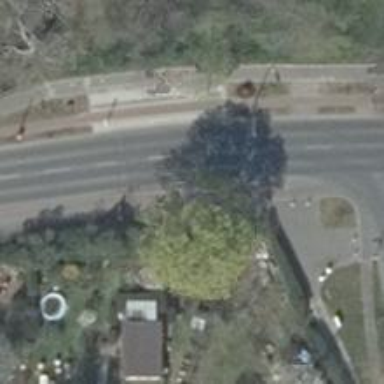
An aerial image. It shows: Cycleway with kerb separation on the left side.